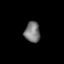
Tissue: prostate
Cell type: Myeloid cells
Senescence score: 0.6997
Nuclear area (px): 312
Mean DAPI intensity: 121.881